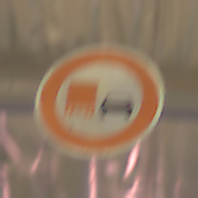
Verkehrszeichen: UeberholverbotKraftfahrzeuge
Umgebung: Roofed, Special
Tageszeit: MorningAfternoon
Wetter: NotSpecified
Licht: Artificial
Jahreszeit: NotSpecified
Kontrast: MediumContrast